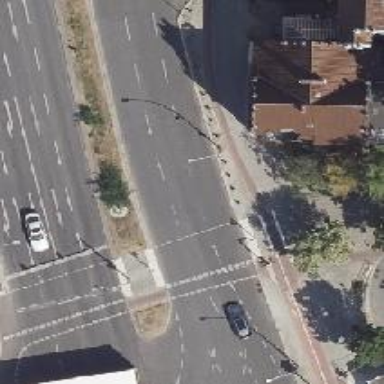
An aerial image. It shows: Secondary road with asphalt surface. It has cycle track on the right side and is dual carriageway.